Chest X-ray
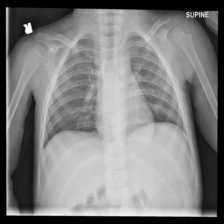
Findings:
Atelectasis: negative
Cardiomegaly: negative
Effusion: negative
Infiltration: negative
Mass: negative
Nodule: negative
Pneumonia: negative
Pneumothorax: negative
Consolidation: negative
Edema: negative
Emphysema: negative
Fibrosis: negative
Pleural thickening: negative
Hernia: negative